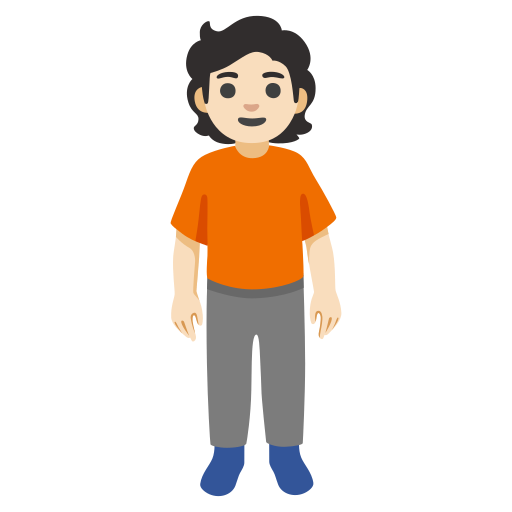
Emoji: 🧍🏻